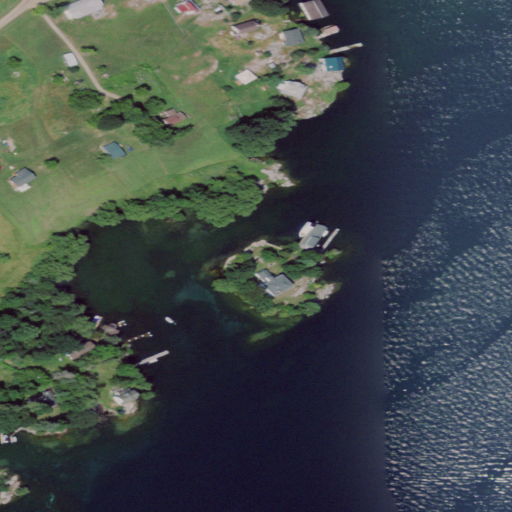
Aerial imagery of island in New York named Boscobel Island containing open water, pasture, shrub, low intensity development, mixed forest, deciduous forest, and grassland